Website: lowes
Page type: address-validator
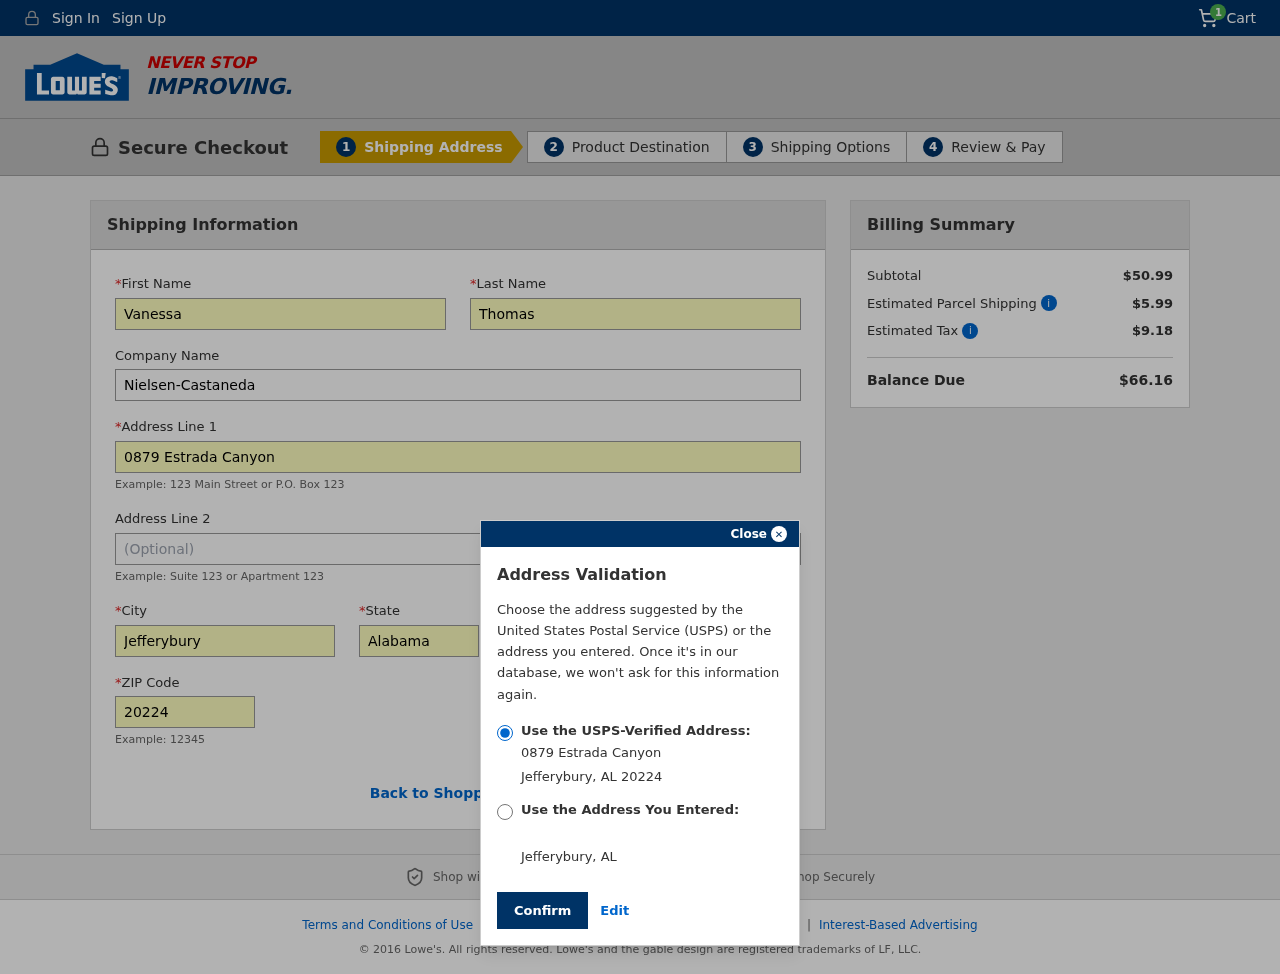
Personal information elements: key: PII_CITY
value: Jefferybury
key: PII_COMPANY
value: Nielsen-Castaneda
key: PII_FIRSTNAME
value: Vanessa
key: PII_LASTNAME
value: Thomas
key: PII_POSTCODE
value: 20224
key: PII_STATE
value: Alabama
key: PII_STATE_ABBR
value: AL
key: PII_STREET
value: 0879 Estrada Canyon
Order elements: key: ORDER_NUM_ITEMS
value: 1
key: ORDER_SUBTOTAL
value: $50.99
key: ORDER_SHIPPING_COST
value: $5.99
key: ORDER_TAX
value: $9.18
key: ORDER_TOTAL
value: $66.16